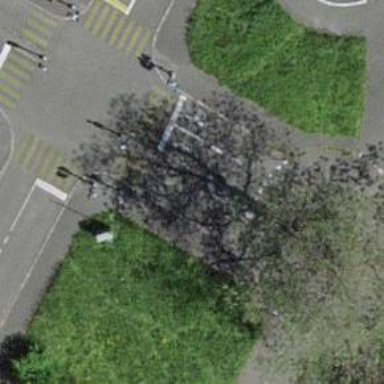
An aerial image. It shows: Uncontrolled zebra crossing on the road.